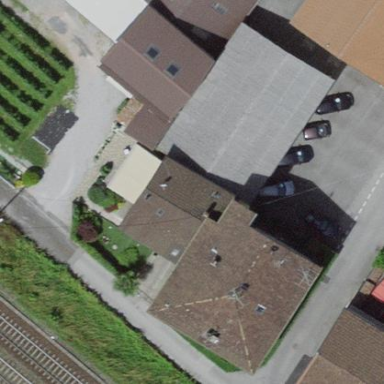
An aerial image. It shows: View of roof of building.